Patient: sex M, age 42
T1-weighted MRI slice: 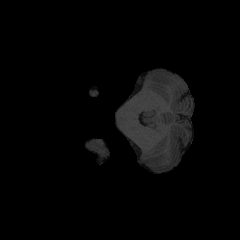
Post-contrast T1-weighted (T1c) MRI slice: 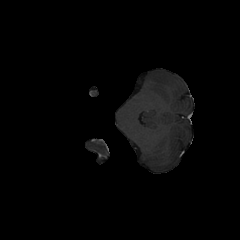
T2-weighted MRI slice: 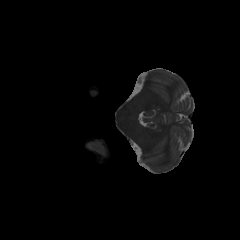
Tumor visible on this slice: no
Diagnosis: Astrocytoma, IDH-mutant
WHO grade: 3